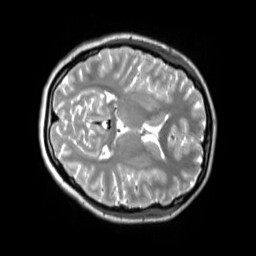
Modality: T2w
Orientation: axial
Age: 21
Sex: female
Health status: ill
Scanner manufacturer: siemens
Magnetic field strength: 3 T
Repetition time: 2.8 s
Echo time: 0.326 s